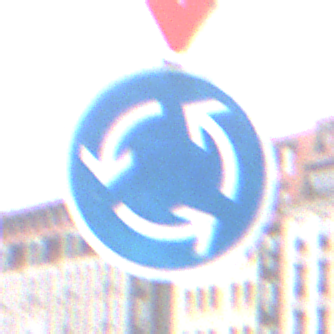
Verkehrszeichen: Kreisverkehr
Zusatzzeichen oben: VorfahrtGewaehren
Umgebung: Outdoor, Urban
Tageszeit: Midday
Wetter: Overcast
Licht: Natural
Jahreszeit: NotSpecified
Kontrast: LowContrast